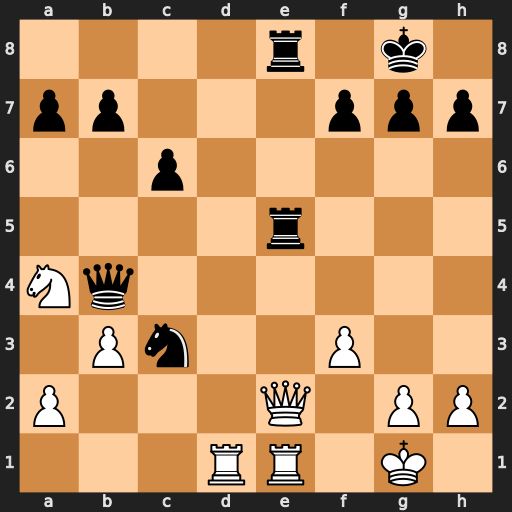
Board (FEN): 4r1k1/pp3ppp/2p5/4r3/Nq6/1Pn2P2/P3Q1PP/3RR1K1
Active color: w
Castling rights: -
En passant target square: -
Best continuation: Qxe5 Rxe5 Rd8+ Qf8 Rxf8+ Kxf8 Rxe5